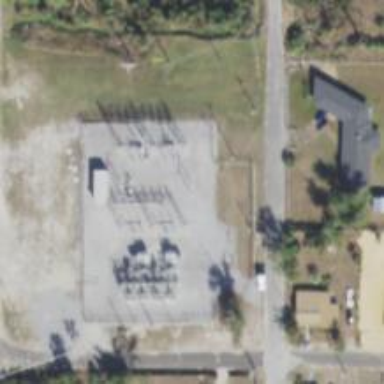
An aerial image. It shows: Switch used for power control.